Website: ulta-beauty
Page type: payment
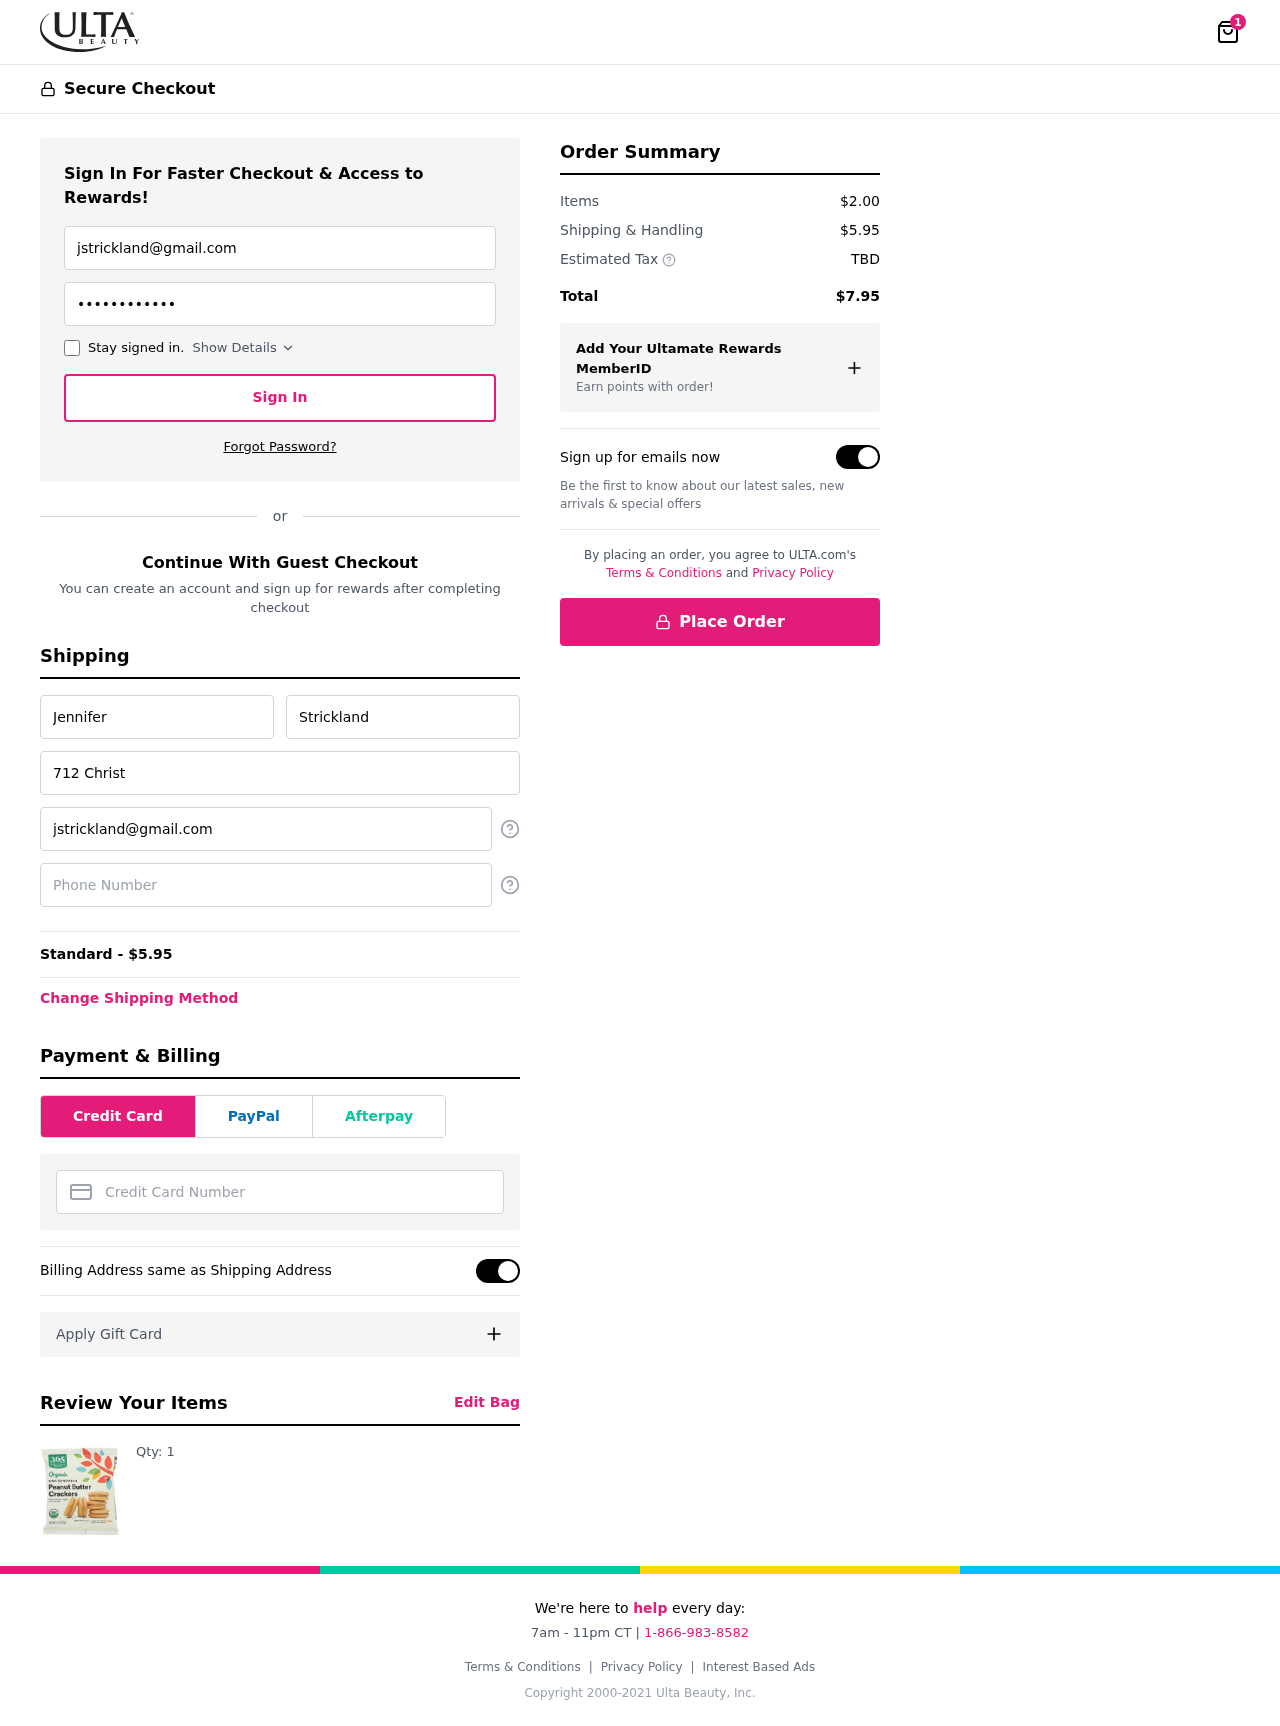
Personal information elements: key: PII_CARD_NUMBER
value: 3700 8498 6516 850
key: PII_EMAIL
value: jstrickland@gmail.com
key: PII_FIRSTNAME
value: Jennifer
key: PII_LASTNAME
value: Strickland
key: PII_PHONE
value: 8583333289
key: PII_STREET
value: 712 Christopher Trail
Product elements: key: PRODUCT1_QUANTITY
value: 1
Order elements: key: ORDER_NUM_ITEMS
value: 1
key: ORDER_SHIPPING_COST
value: $5.95
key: ORDER_SHIPPING_COST
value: Standard - $5.95
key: ORDER_SUBTOTAL
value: $2.00
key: ORDER_TAX
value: TBD
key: ORDER_TOTAL
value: $7.95